Current action and preconditions to check: trajectory_clear

Your task: For each precondition in the list above, predict whether it will hold at this action.

Consider the current scene as observed from the mobile robot's camera, and analyze the predicted future states of all dynamic agents (e.g., people, animals, vehicles, or any moving entities) within the NEXT SECOND.

IMPORTANT: Only answer "very likely" if you are absolutely certain—based on strong, clear evidence—that a dynamic agent will violate the precondition in the predicted future state. Do NOT answer "very likely" for unlikely, ambiguous, or low-probability risks.

Ask yourself for each precondition: Is there a high probability, with clear and convincing evidence, that the predicted future states of any dynamic agent will interfere with the predicted future state of the currently executing action within the NEXT SECOND, causing that precondition to fail?

Assess the risk level based on these predictions. Use "likely" or "very likely" if motions create a clear risk of interference.

Use "neutral" or "improbable" if agents are nearby but their predicted paths are clearly diverging or non-conflicting.

Failure Risk Categories: "very improbable", "improbable", "neutral", "likely", "very likely"

Answer Format: Output ONLY the probability_of_failure value from these categories: "very improbable", "improbable", "neutral", "likely", "very likely"

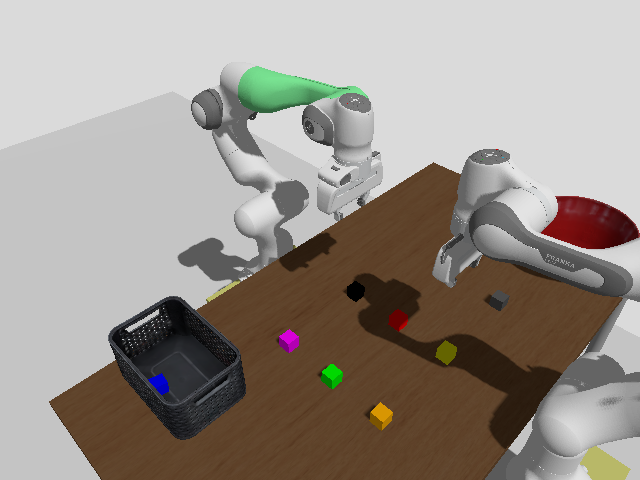

Answer: very improbable